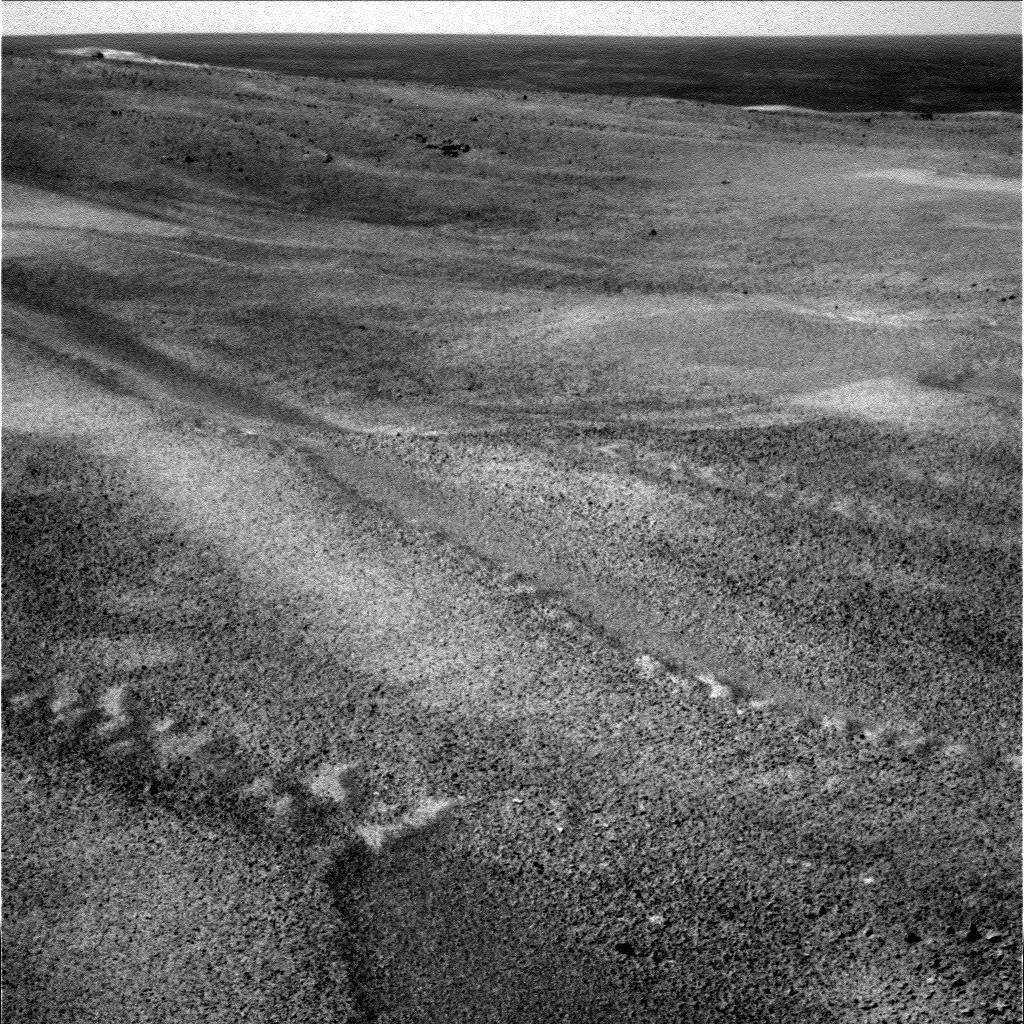
Terrain classes present: Background, Gravel / Sand / Soil, Shadow